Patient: sex F, age 77
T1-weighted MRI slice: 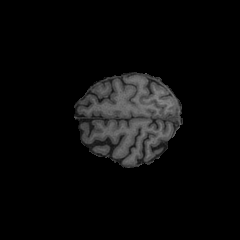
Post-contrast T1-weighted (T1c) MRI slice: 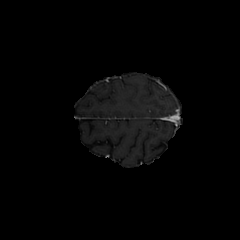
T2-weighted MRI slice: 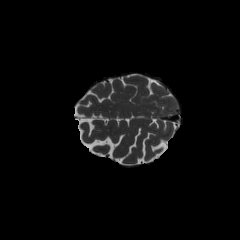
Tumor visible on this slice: no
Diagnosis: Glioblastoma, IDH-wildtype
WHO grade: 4